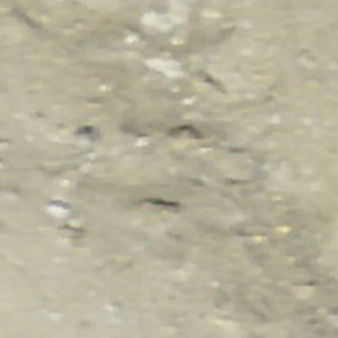
Label: other